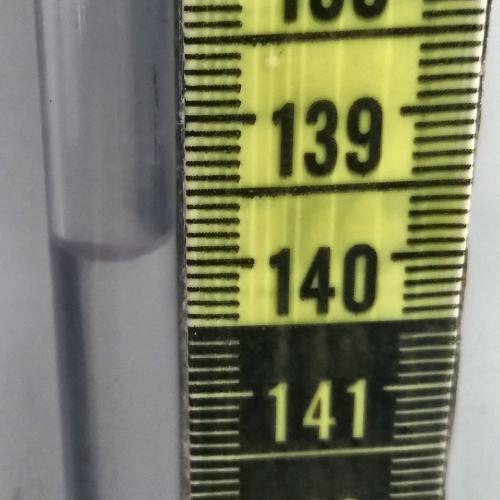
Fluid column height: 139.9 cm